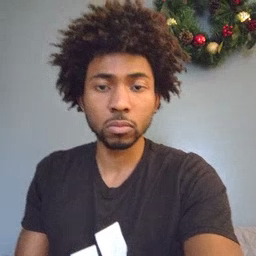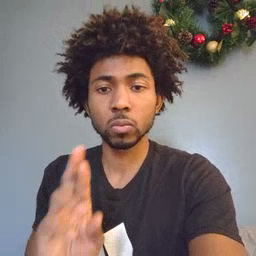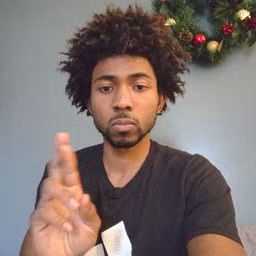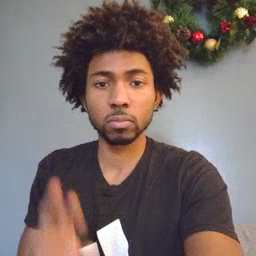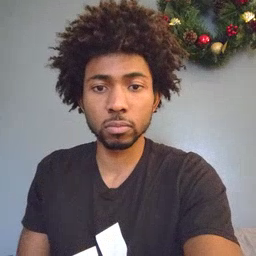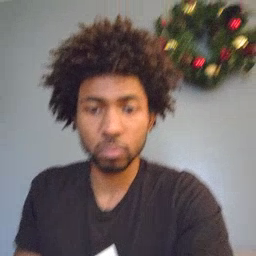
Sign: refrigerator